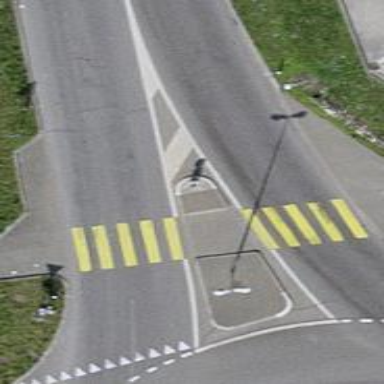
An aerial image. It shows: Marked road crossing with pedestrian island.